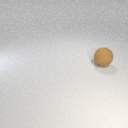
large brown rubber sphere